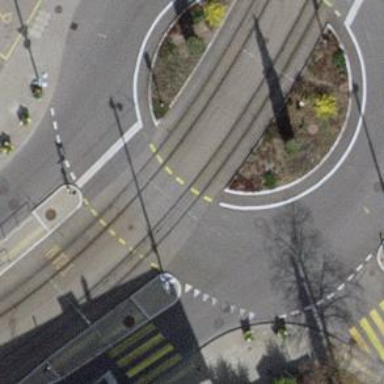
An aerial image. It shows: Secondary road made of asphalt leading to roundabout.